Interaction volume radius: 10 \u00c5
Interaction volume height: 15 \u00c5
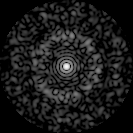
Disorder parameter: 0.8275